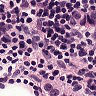
Metastatic tissue present: yes